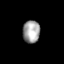
Tissue: skin
Cell type: Epithelial cells
Senescence score: 0.1564
Nuclear area (px): 381
Mean DAPI intensity: 161.441